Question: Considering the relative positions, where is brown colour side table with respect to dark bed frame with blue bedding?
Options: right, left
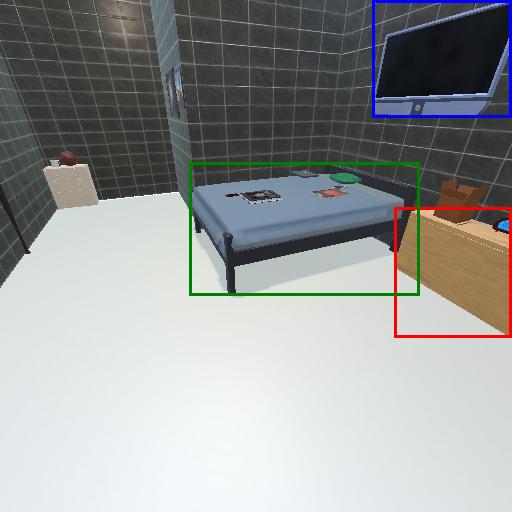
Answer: right